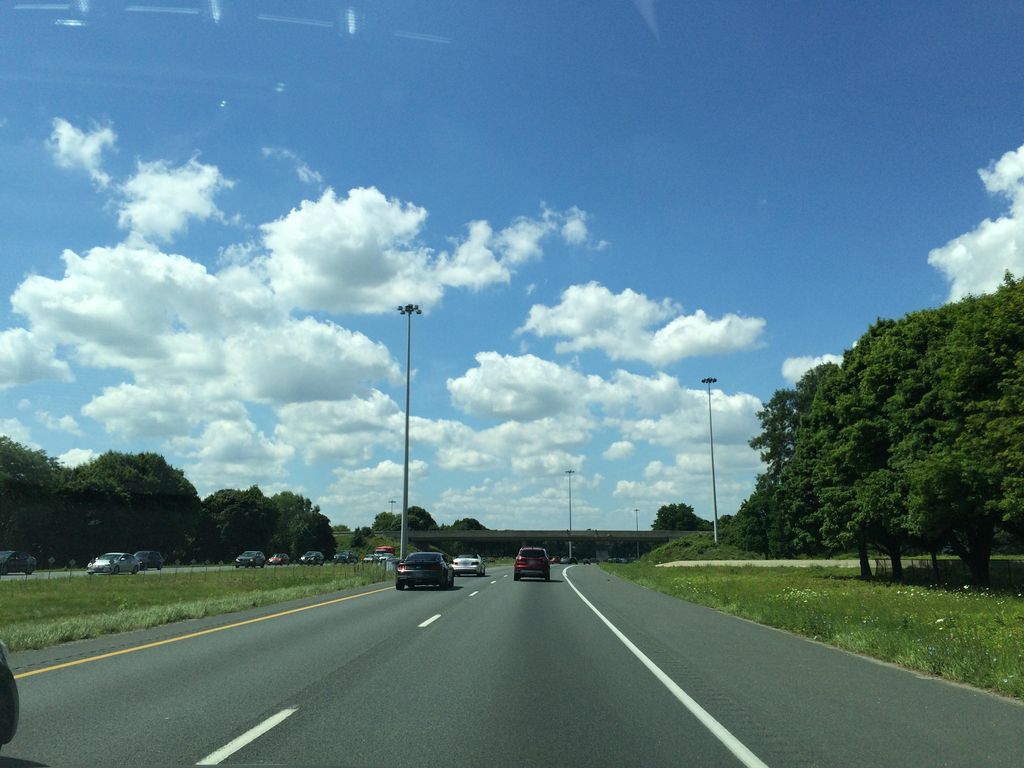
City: hamilton